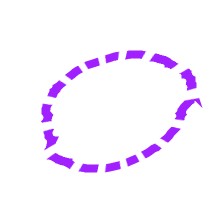
Shape: circle